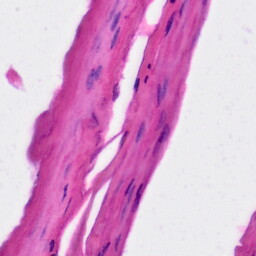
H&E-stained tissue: Skin